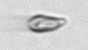
Label: Cryptophyta